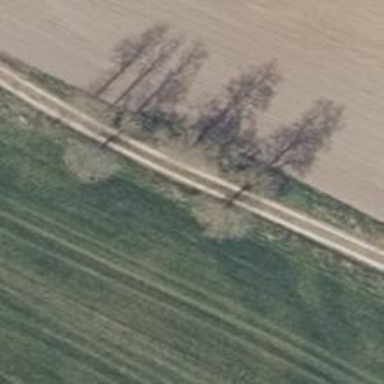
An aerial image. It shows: Deciduous tree with broadleaved leaves.